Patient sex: M
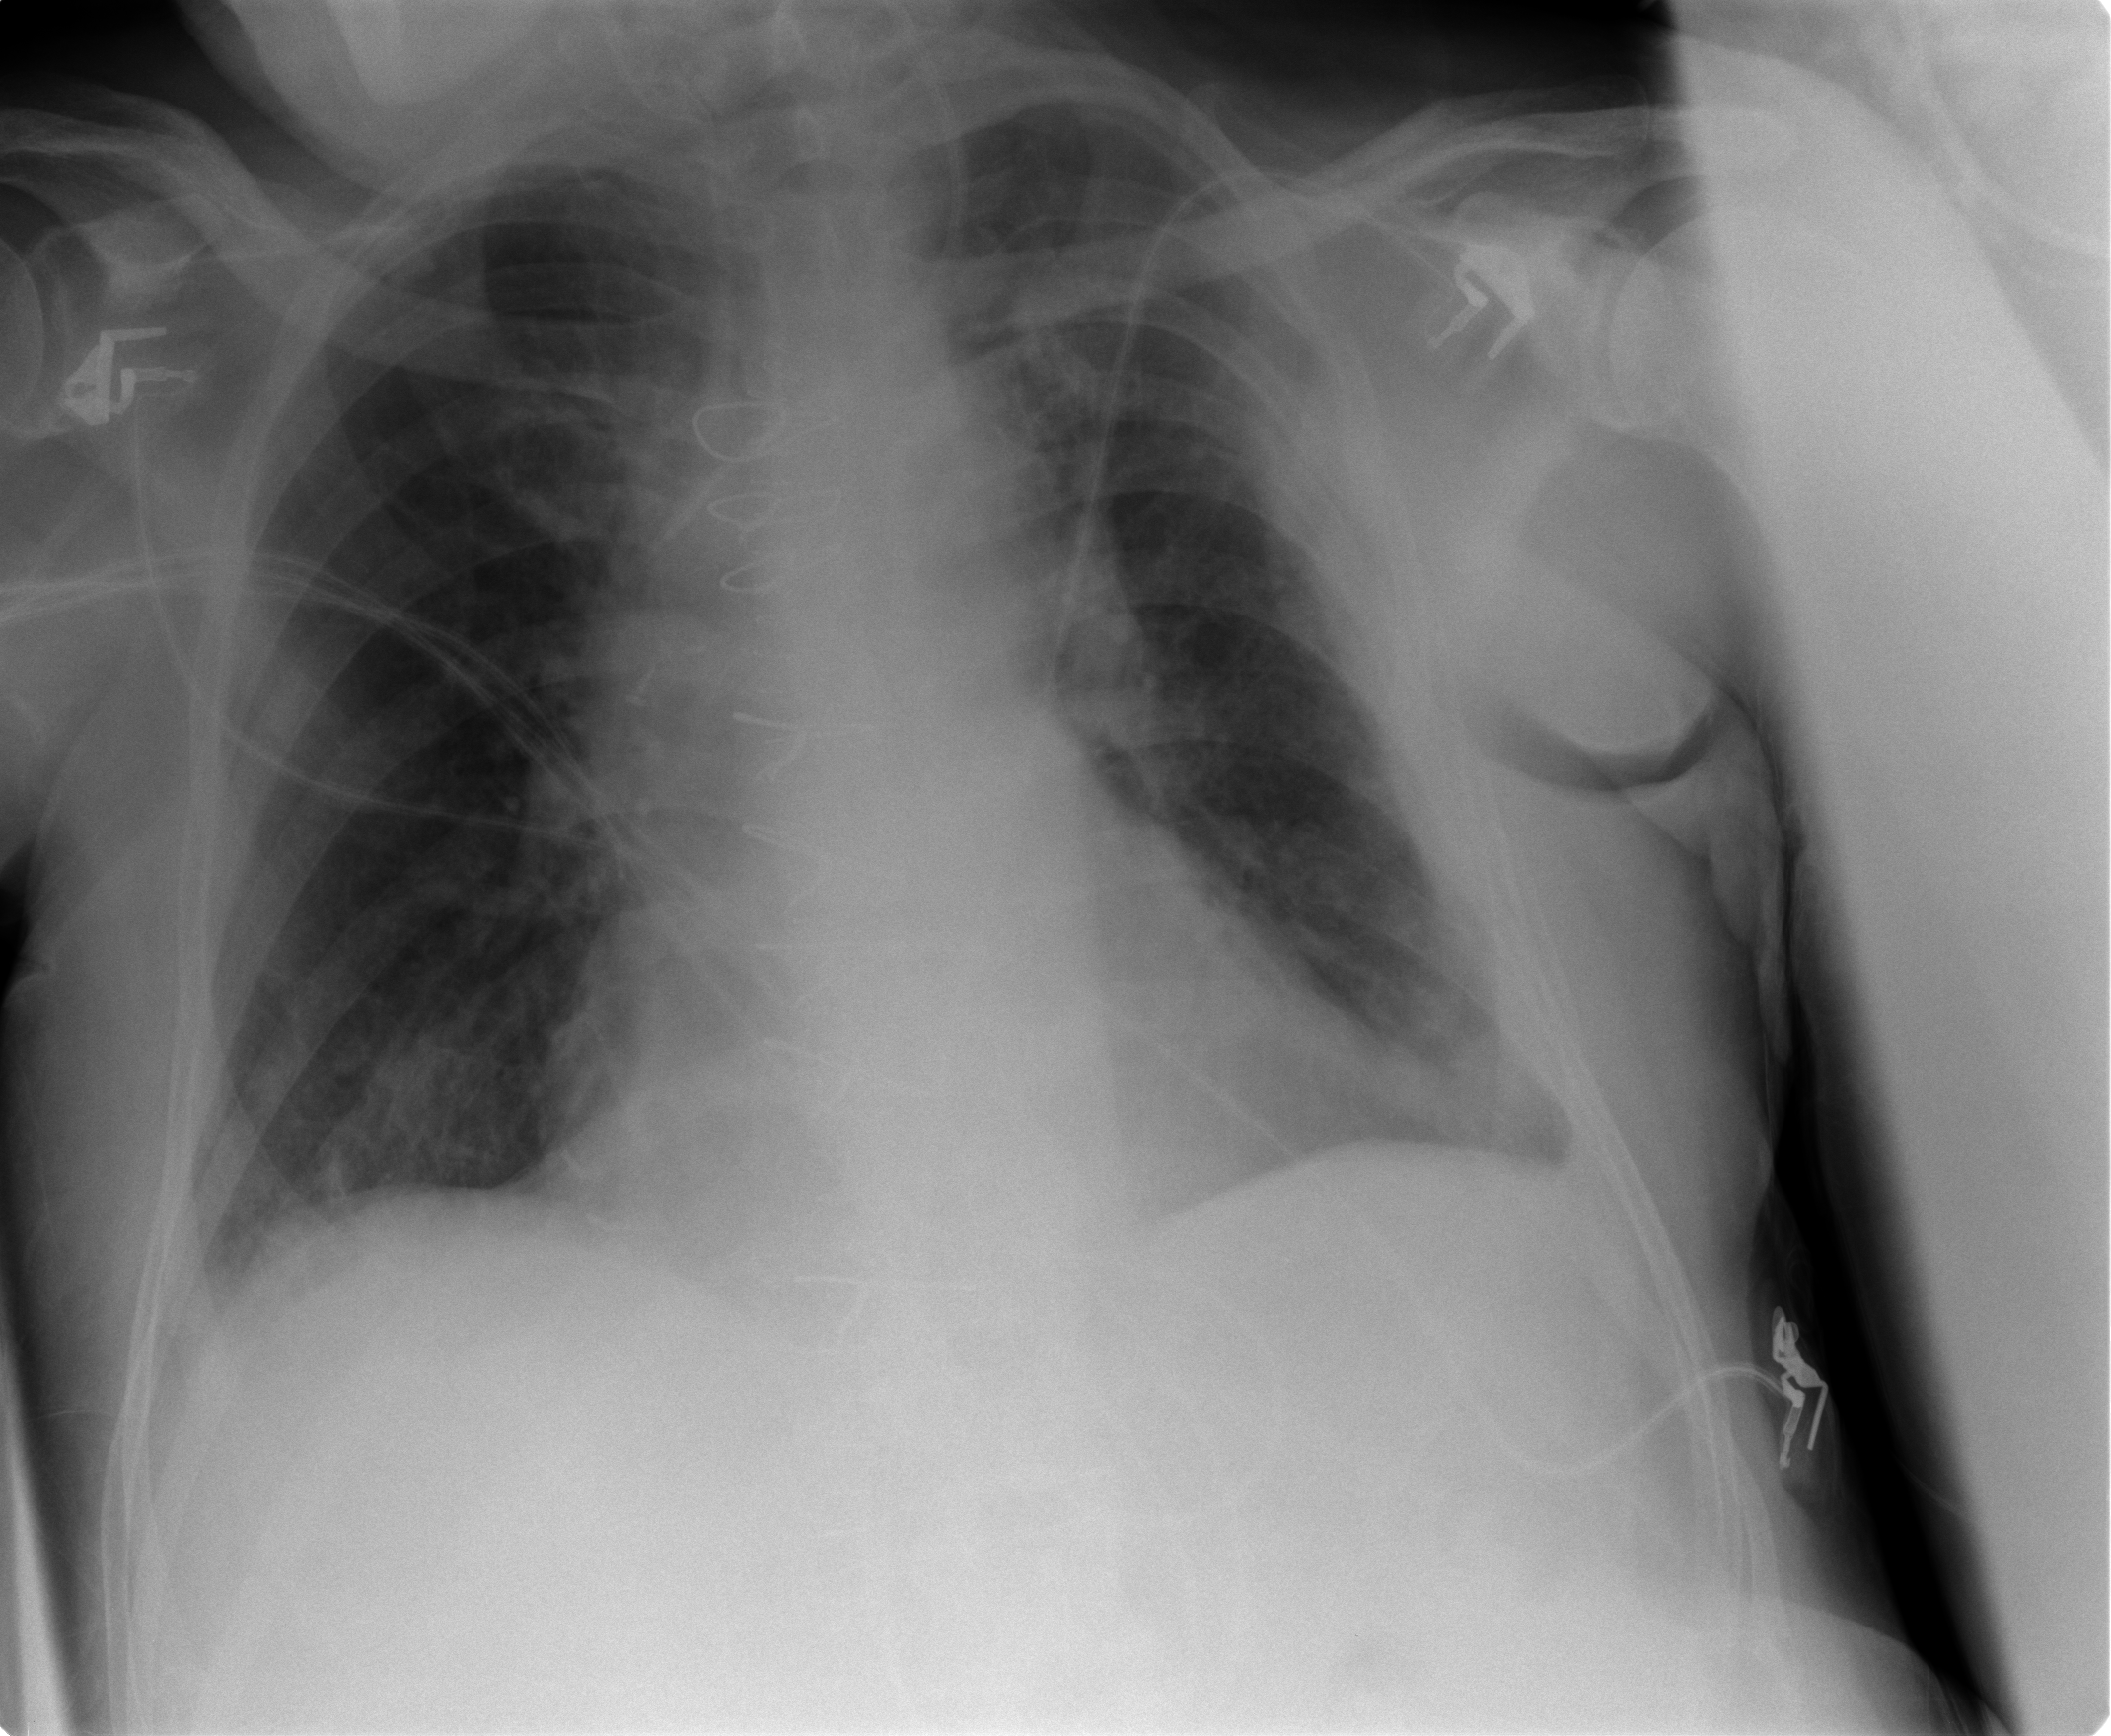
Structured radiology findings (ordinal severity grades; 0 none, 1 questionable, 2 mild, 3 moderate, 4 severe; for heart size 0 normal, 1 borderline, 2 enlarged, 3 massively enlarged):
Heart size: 0
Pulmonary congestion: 2
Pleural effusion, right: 0
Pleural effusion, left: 2
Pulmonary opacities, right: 0
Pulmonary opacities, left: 0
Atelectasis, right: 2
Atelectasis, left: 2